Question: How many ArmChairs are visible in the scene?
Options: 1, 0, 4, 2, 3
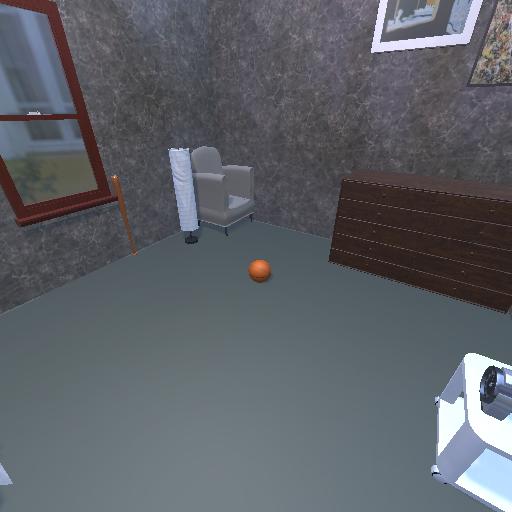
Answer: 1